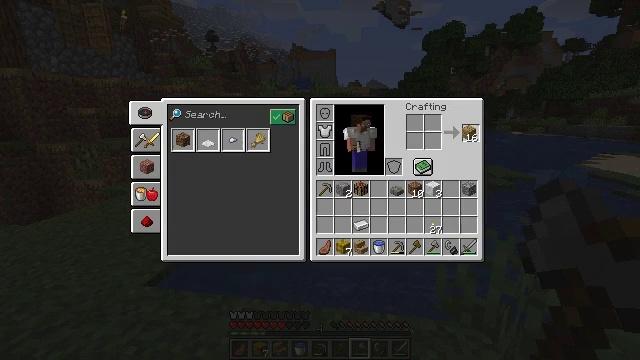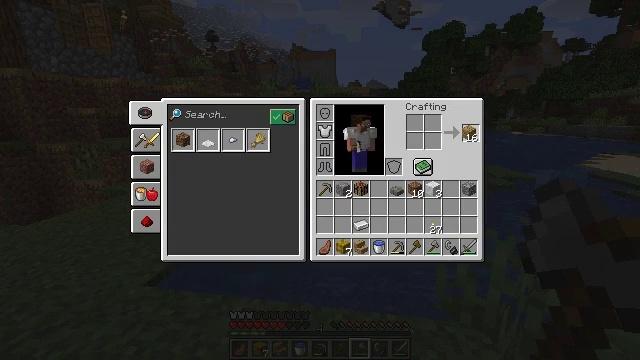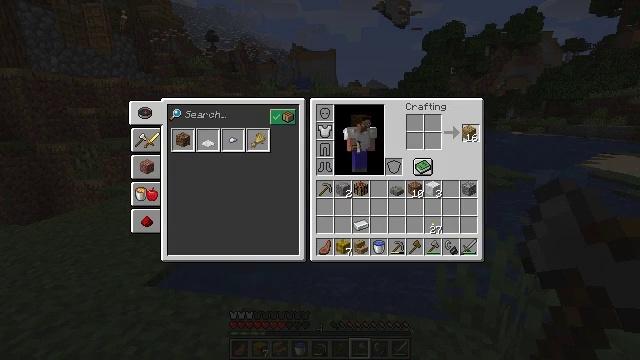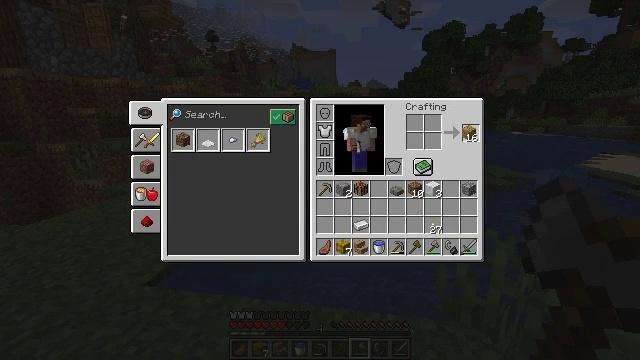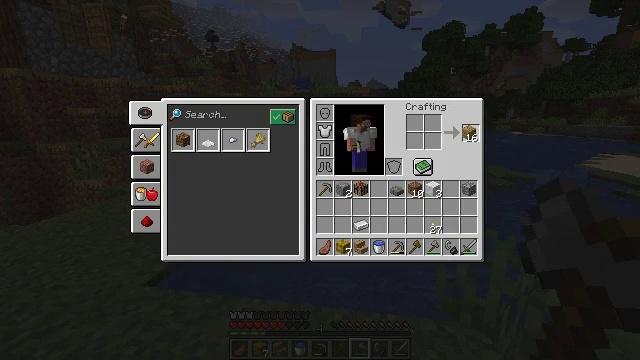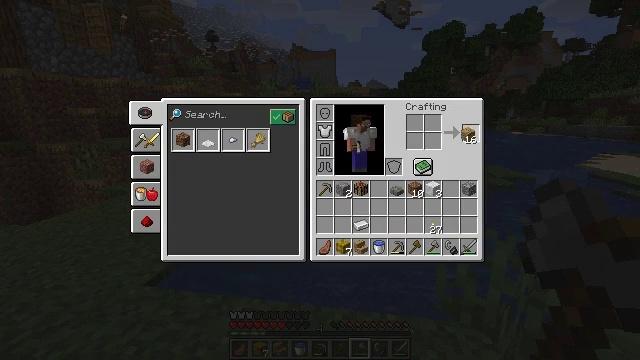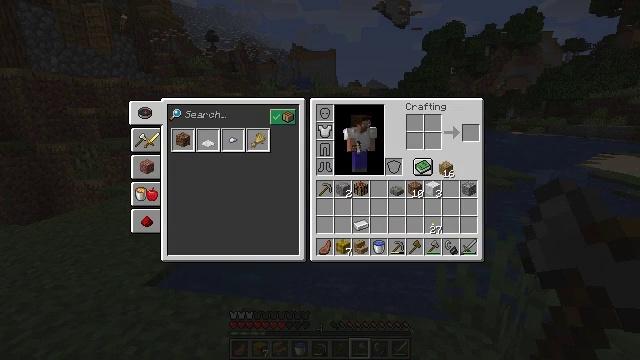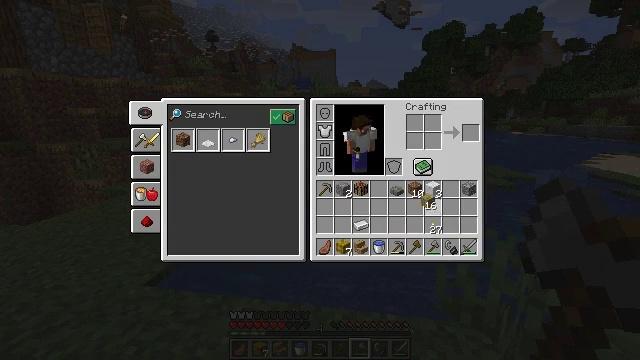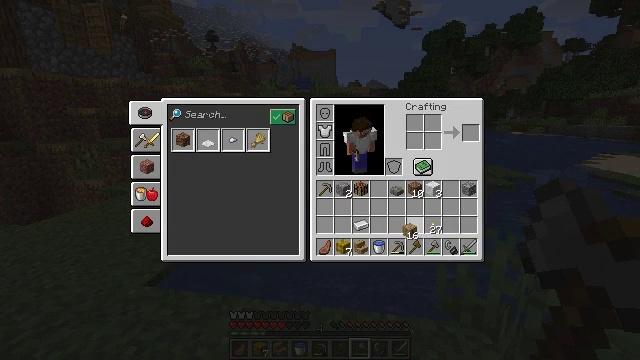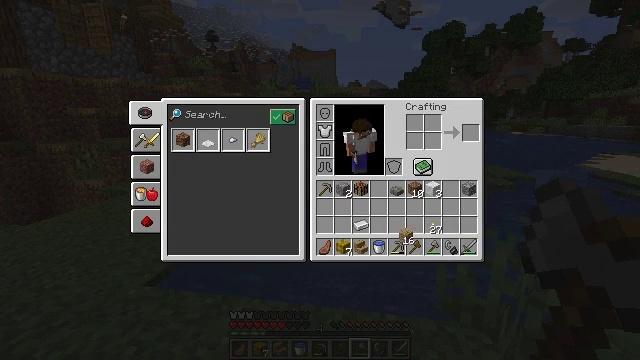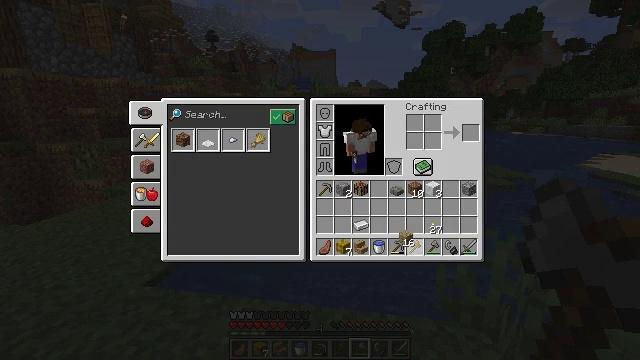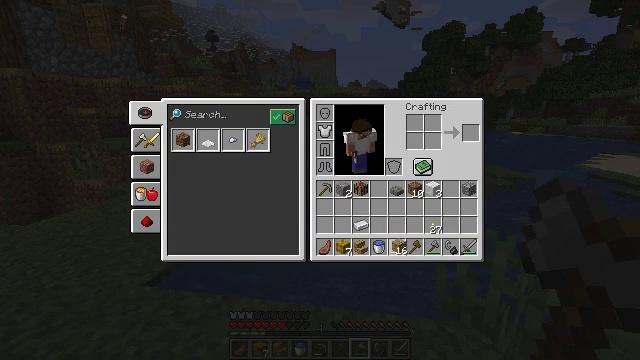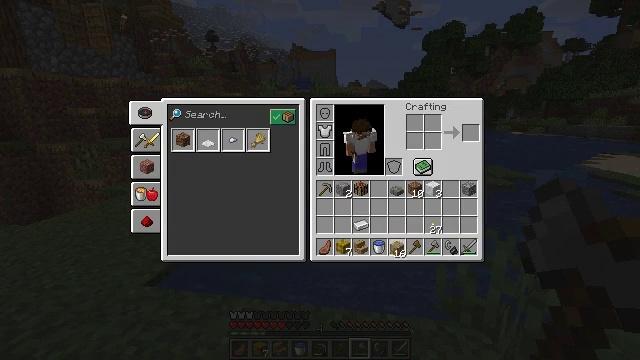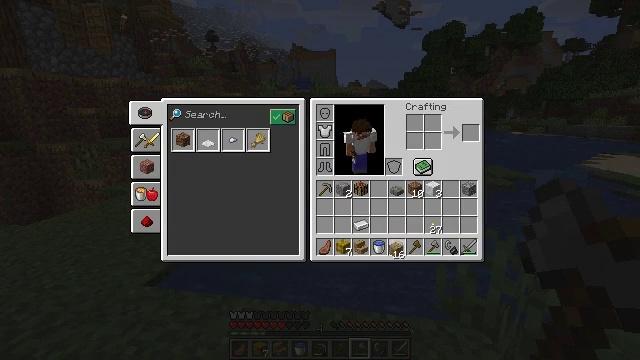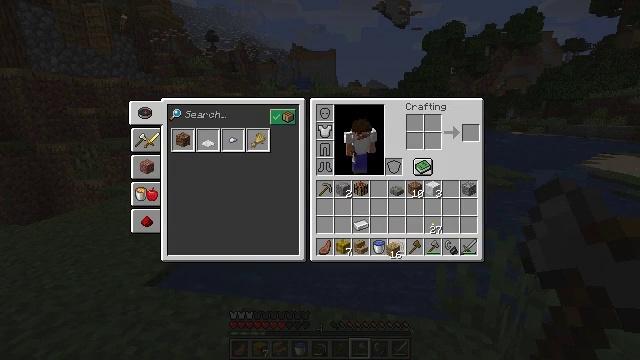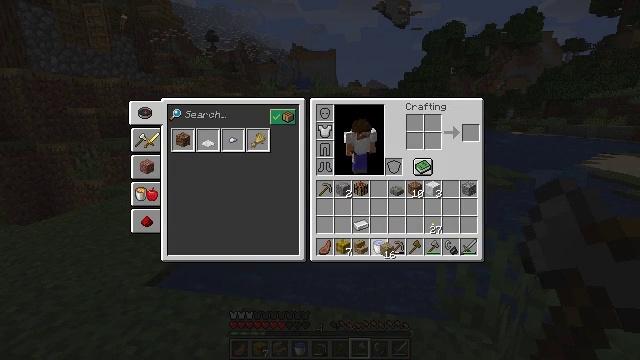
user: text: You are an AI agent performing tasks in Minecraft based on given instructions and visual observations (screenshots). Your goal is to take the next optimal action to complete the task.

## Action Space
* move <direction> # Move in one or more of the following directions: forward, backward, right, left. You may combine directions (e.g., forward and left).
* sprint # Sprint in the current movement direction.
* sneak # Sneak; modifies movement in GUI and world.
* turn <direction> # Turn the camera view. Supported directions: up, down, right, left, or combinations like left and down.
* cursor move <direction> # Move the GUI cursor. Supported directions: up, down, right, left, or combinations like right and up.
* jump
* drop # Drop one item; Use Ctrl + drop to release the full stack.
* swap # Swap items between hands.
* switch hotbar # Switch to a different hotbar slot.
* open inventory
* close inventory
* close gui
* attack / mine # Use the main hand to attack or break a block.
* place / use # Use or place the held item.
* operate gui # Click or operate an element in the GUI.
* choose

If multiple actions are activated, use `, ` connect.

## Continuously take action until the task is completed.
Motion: motion action
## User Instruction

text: Drop oak stairs.
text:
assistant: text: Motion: use / place
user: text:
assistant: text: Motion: use / place
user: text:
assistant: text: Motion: no_op
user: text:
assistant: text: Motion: no_op
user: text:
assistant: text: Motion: no_op
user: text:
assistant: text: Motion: turn left and down
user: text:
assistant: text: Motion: turn left and down
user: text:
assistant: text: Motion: turn left and down
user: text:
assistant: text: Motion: no_op
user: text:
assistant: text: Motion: no_op
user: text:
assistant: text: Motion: turn down
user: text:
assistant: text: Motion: no_op
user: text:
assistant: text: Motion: no_op
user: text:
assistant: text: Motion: no_op
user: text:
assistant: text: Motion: no_op
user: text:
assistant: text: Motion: no_op
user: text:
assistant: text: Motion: no_op
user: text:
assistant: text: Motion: no_op
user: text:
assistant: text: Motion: no_op
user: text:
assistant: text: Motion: no_op
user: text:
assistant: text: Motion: no_op
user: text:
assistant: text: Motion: no_op
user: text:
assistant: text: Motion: no_op
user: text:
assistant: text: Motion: attack / mine
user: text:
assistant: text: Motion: attack / mine
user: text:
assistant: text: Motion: attack / mine
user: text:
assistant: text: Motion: attack / mine
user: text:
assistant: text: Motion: no_op
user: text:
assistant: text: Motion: turn up
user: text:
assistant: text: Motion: no_op